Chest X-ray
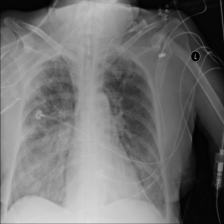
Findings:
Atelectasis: negative
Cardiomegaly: negative
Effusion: negative
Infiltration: positive
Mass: negative
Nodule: positive
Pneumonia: negative
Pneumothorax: negative
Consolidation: negative
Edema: negative
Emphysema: negative
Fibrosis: negative
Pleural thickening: negative
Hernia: negative